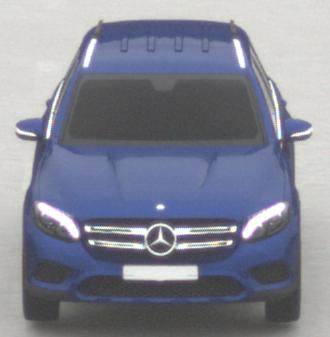
Make: Mercedes-Benz
Model: GLC 250
Detailed model: GLC (253)
Model produced from: 2015/09
Model produced until: 2018/05
Doors: 5
Color: blue
Road condition: dry road
Daytime: midday
Contrast: low contrast